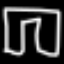
Label: pants